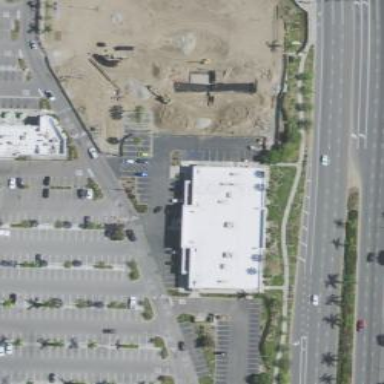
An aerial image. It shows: Parking area.